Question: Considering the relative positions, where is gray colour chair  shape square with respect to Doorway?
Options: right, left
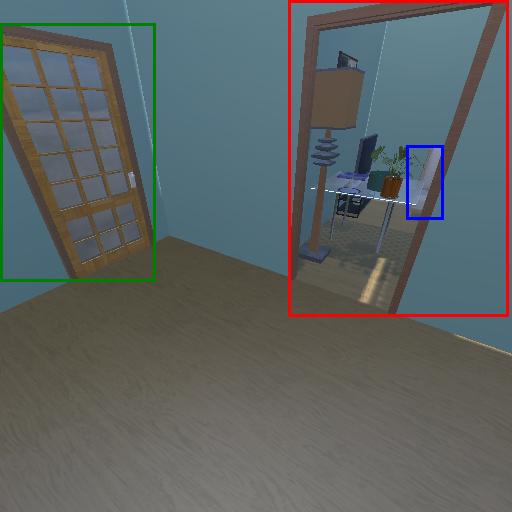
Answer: right